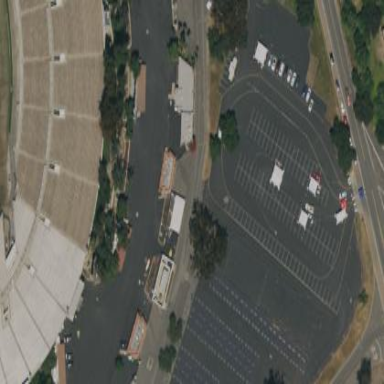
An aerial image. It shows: Parking area with asphalt surface.